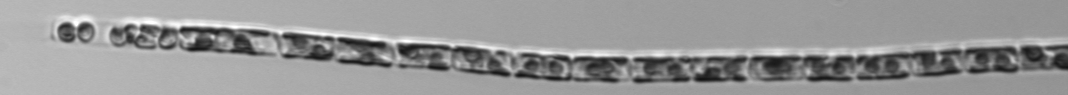
Label: Guinardia_delicatula_TAG_internal_parasite